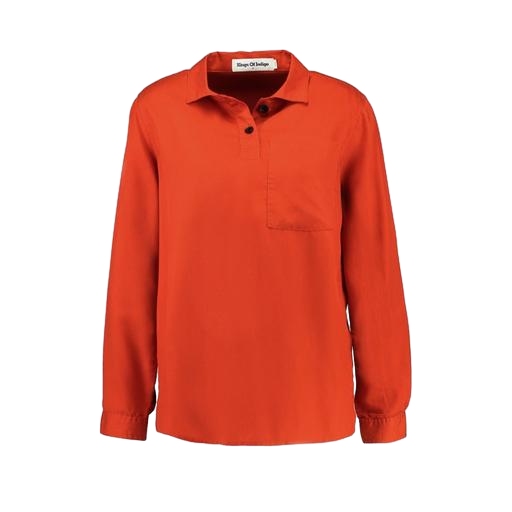
orange button-down, orange collared shirt, orange shirt, white background